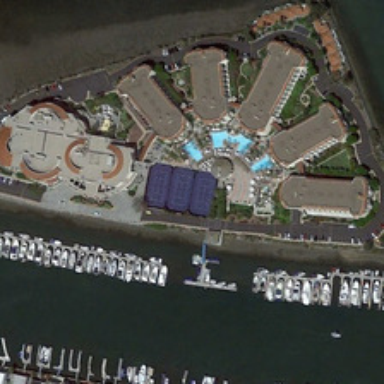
Some buildings with swimming pools and tennis courts are near a port .